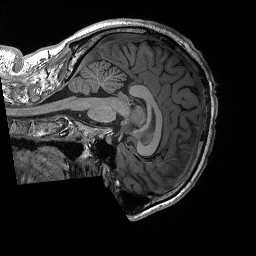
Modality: T1w
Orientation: sagittal
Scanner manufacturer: siemens
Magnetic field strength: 3 T
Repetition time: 2.3 s
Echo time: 0.00294 s